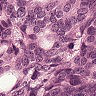
Metastatic tissue present: yes